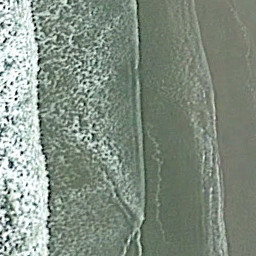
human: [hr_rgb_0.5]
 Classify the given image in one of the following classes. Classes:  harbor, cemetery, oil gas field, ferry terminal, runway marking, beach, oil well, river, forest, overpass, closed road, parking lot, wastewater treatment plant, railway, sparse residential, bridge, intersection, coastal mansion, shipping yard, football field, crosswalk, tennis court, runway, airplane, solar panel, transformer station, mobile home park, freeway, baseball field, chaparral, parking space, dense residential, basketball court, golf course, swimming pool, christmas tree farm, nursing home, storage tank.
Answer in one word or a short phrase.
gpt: beach